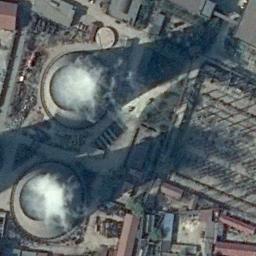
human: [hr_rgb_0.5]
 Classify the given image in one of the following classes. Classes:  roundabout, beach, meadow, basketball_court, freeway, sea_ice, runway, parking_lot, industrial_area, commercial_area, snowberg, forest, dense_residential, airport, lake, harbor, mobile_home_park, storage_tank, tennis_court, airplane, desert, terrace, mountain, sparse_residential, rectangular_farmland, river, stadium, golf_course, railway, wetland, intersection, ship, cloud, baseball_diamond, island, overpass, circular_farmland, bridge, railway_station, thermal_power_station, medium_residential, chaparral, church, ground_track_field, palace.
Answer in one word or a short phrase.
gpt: thermal_power_station